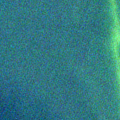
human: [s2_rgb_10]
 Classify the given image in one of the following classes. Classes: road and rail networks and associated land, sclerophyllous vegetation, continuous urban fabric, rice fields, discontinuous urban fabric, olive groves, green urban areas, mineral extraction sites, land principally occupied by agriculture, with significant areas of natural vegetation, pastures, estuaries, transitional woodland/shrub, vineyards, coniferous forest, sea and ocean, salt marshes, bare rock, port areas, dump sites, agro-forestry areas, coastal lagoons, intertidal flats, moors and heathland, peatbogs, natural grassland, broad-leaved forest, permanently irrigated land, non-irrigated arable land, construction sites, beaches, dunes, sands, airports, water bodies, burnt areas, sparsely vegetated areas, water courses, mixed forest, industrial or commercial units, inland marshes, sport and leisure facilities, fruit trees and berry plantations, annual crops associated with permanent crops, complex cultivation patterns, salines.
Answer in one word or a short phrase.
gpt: sea and ocean